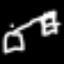
Label: pants